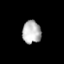
Tissue: lung
Cell type: Epithelial cells
Senescence score: 0.6276
Nuclear area (px): 417
Mean DAPI intensity: 183.343